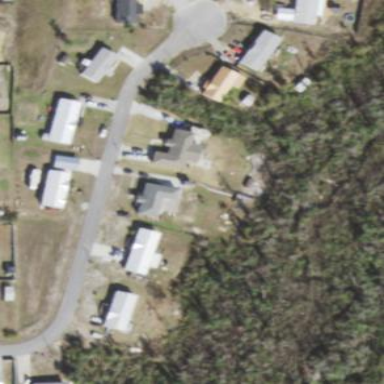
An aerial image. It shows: This residential area consists of single-family homes.